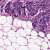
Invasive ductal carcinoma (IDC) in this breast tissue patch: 0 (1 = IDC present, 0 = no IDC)